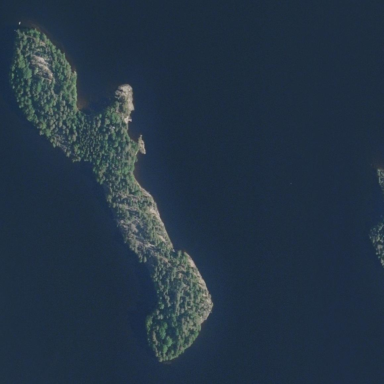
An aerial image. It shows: Islet.